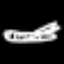
Label: airplane